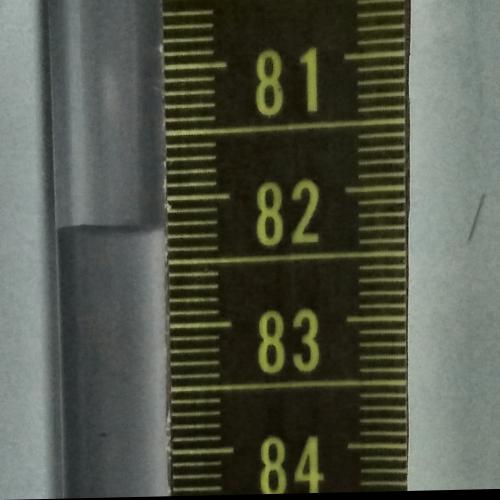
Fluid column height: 82.2 cm